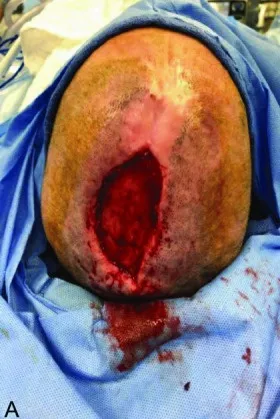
Surgical photograph. Five weeks post-Integra placement. (a) Integra silicone outer layer removed with evidence of graft vascular integrity.
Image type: medical_photograph (other_medical_photograph)